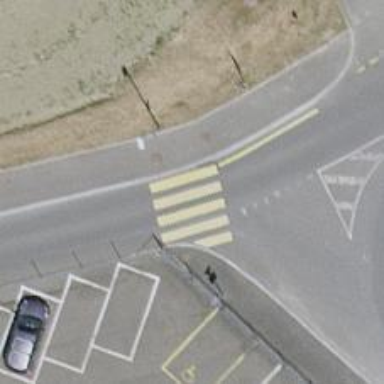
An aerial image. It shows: Marked crossing on the road.